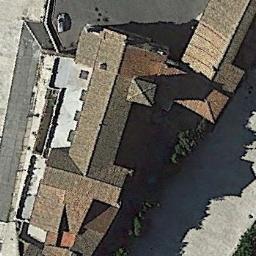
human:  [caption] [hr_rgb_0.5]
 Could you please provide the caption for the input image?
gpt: There is a church with red roof .

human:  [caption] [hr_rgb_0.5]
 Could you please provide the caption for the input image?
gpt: A cathedral with a brown roof, Surrounded by trees .

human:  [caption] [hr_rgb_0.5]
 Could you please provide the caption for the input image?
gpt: The church with some orange sloping roofs is built in the open area .

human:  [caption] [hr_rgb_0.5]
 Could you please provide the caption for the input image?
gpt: A church whose roof looks like a cross from above .

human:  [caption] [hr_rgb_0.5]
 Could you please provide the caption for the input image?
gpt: There are many buildings near the church .